已知函数 \(f(x)\) 的导函数为 \(f'(x)\)，函数 \(g(x) = (x-1)f'(x)\) 的图象如图所示，则下列结论正确的是（ ）

A. \(f(x)\) 的极大值为 \(f(-2)\)，极小值为 \(f(2)\)

B. \(f(x)\) 在 \((-2,1)\)，\((2,+\infty)\) 上单调递增

C. \(f(x)\) 的极小值为 \(f(-2)\)，极大值为 \(f(2)\)

D. \(f(x)\) 在 \((-\infty,-2)\)，\((1,2)\) 上单调递减
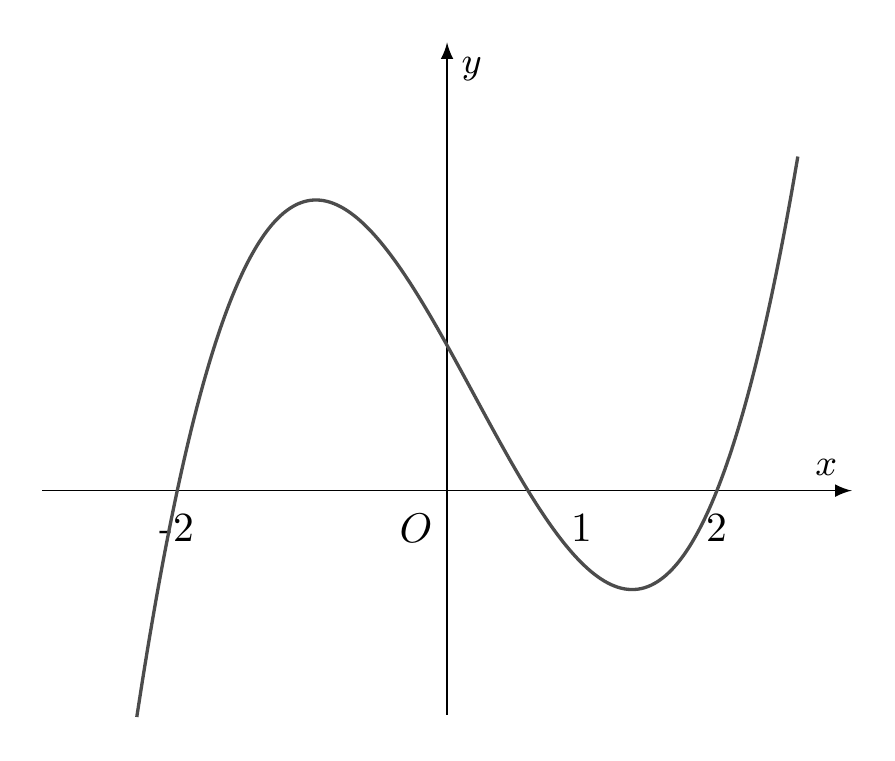
【解答】
【答案】\({A}\)

【分析】根据图象，判断函数 \(f(x)\) 的导数的符号，从而可求函数 \(f(x)\) 的单调性及极值。

【解答】解：当 \(x \in (-\infty,-2)\) 时，\(x-1 < 0\)，由图象可得 \(g(x) = (x-1)f'(x) < 0\)，则 \(f'(x) > 0\)，\(f(x)\) 为增函数，D 选项错误；

当 \(x \in (-2,1)\) 时，\(x-1 < 0\)，由图象可得 \(g(x) = (x-1)f'(x) > 0\)，则 \(f'(x) < 0\)，\(f(x)\) 为减函数，B 选项错误；

当 \(x \in (1,2)\) 时，\(x-1 > 0\)，由图象可得 \(g(x) = (x-1)f'(x) < 0\)，则 \(f'(x) < 0\)，\(f(x)\) 为减函数；

当 \(x \in (2,+\infty)\) 时，\(x-1 > 0\)，由图象可得 \(g(x) = (x-1)f'(x) > 0\)，则 \(f'(x) > 0\)，\(f(x)\) 为增函数。

所以 \(f(x)\) 的极大值为 \(f(-2)\)，极小值为 \(f(2)\)，选项 A 正确，C 选项错误。

故选：\({A}\)。

【点评】本题考查利用导数研究函数的极值，属于中档题。